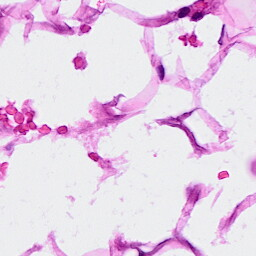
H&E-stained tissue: Breast